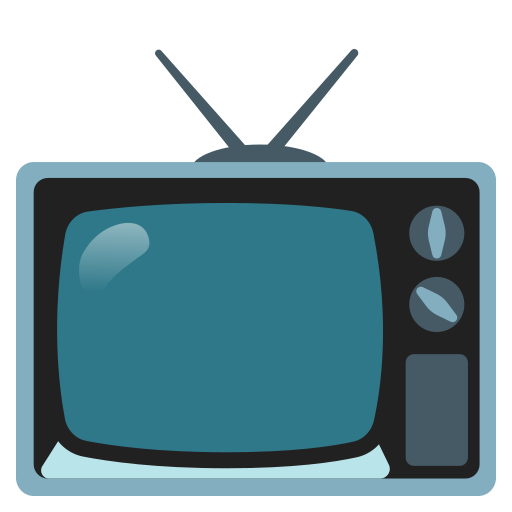
Emoji: 📺